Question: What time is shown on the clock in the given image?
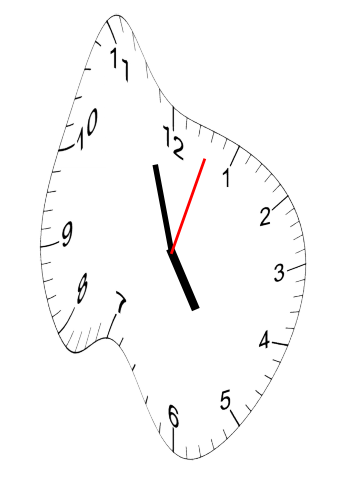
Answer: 04:57:03